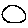
Label: circle